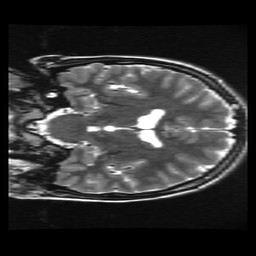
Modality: T2w
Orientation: coronal
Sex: female
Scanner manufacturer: ge
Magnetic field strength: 3 T
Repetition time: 5 s
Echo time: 0.1015 s